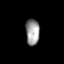
Tissue: prostate
Cell type: Myeloid cells
Senescence score: 0.7281
Nuclear area (px): 356
Mean DAPI intensity: 152.278